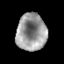
Tissue: prostate
Cell type: T cells
Senescence score: 0.2849
Nuclear area (px): 1083
Mean DAPI intensity: 154.073